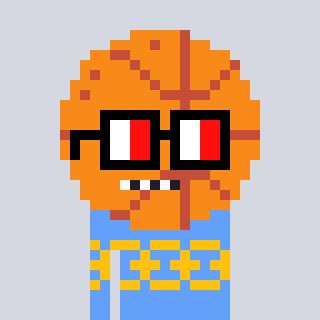
a pixel art character with square glasses with black frames and red eyes, a basketball-shaped head and a blue-colored body on a cool background